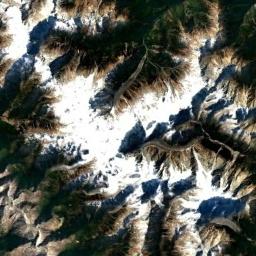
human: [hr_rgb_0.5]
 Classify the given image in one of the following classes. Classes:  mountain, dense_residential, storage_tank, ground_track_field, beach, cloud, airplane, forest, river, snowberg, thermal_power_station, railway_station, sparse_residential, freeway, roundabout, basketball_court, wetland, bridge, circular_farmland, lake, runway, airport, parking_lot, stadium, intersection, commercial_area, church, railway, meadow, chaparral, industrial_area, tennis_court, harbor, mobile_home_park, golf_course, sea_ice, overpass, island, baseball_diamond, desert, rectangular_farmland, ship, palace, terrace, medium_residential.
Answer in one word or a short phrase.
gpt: snowberg